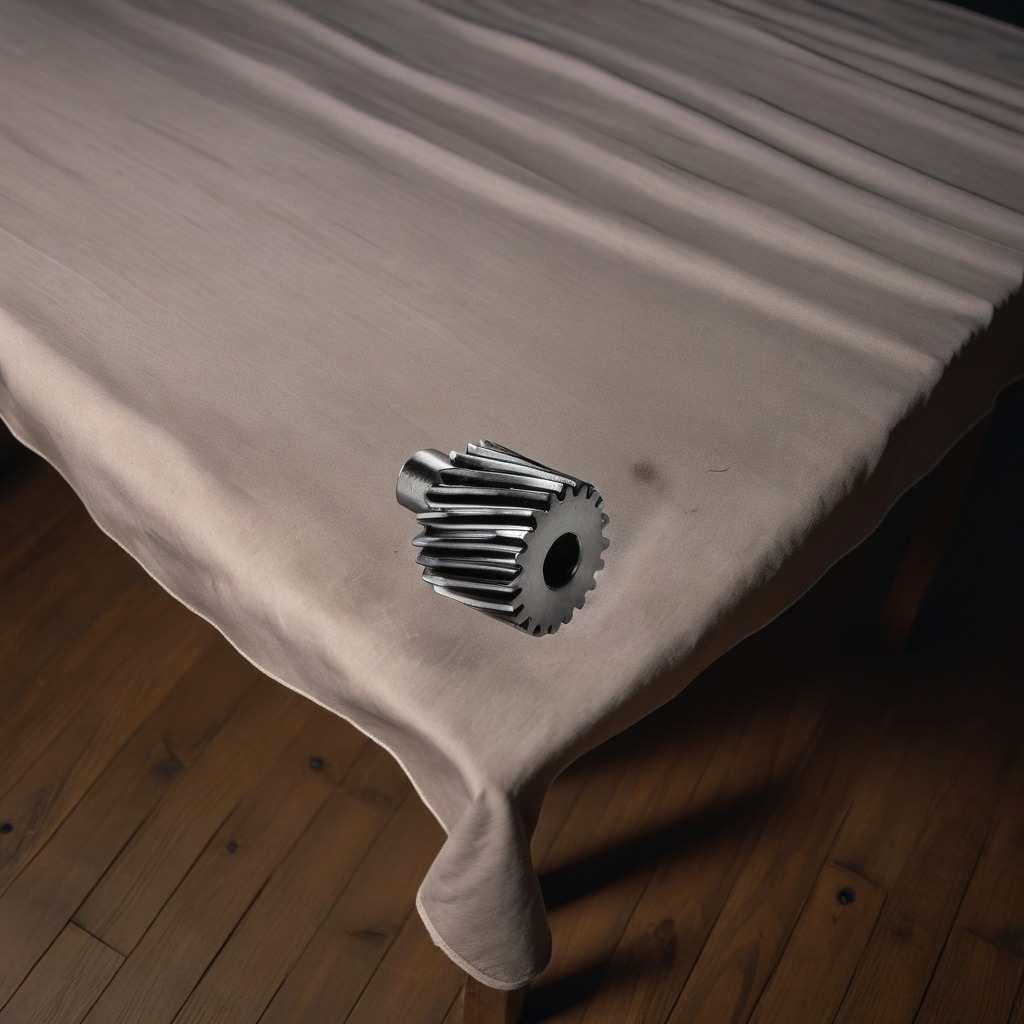
A steel gear with teeth is lying on a wooden table.